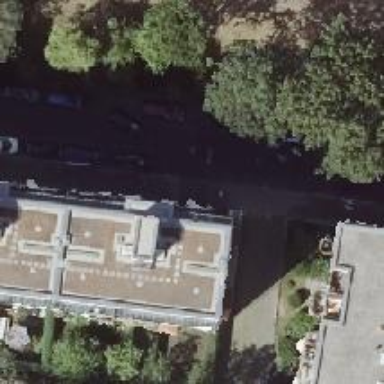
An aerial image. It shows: Parking entrance.